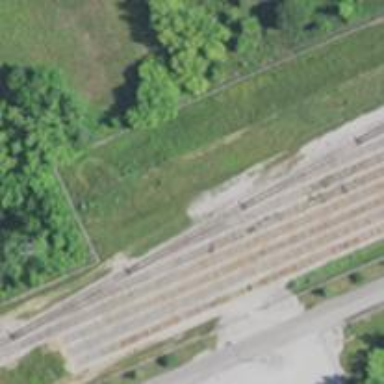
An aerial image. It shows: Railway spur service.